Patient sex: M
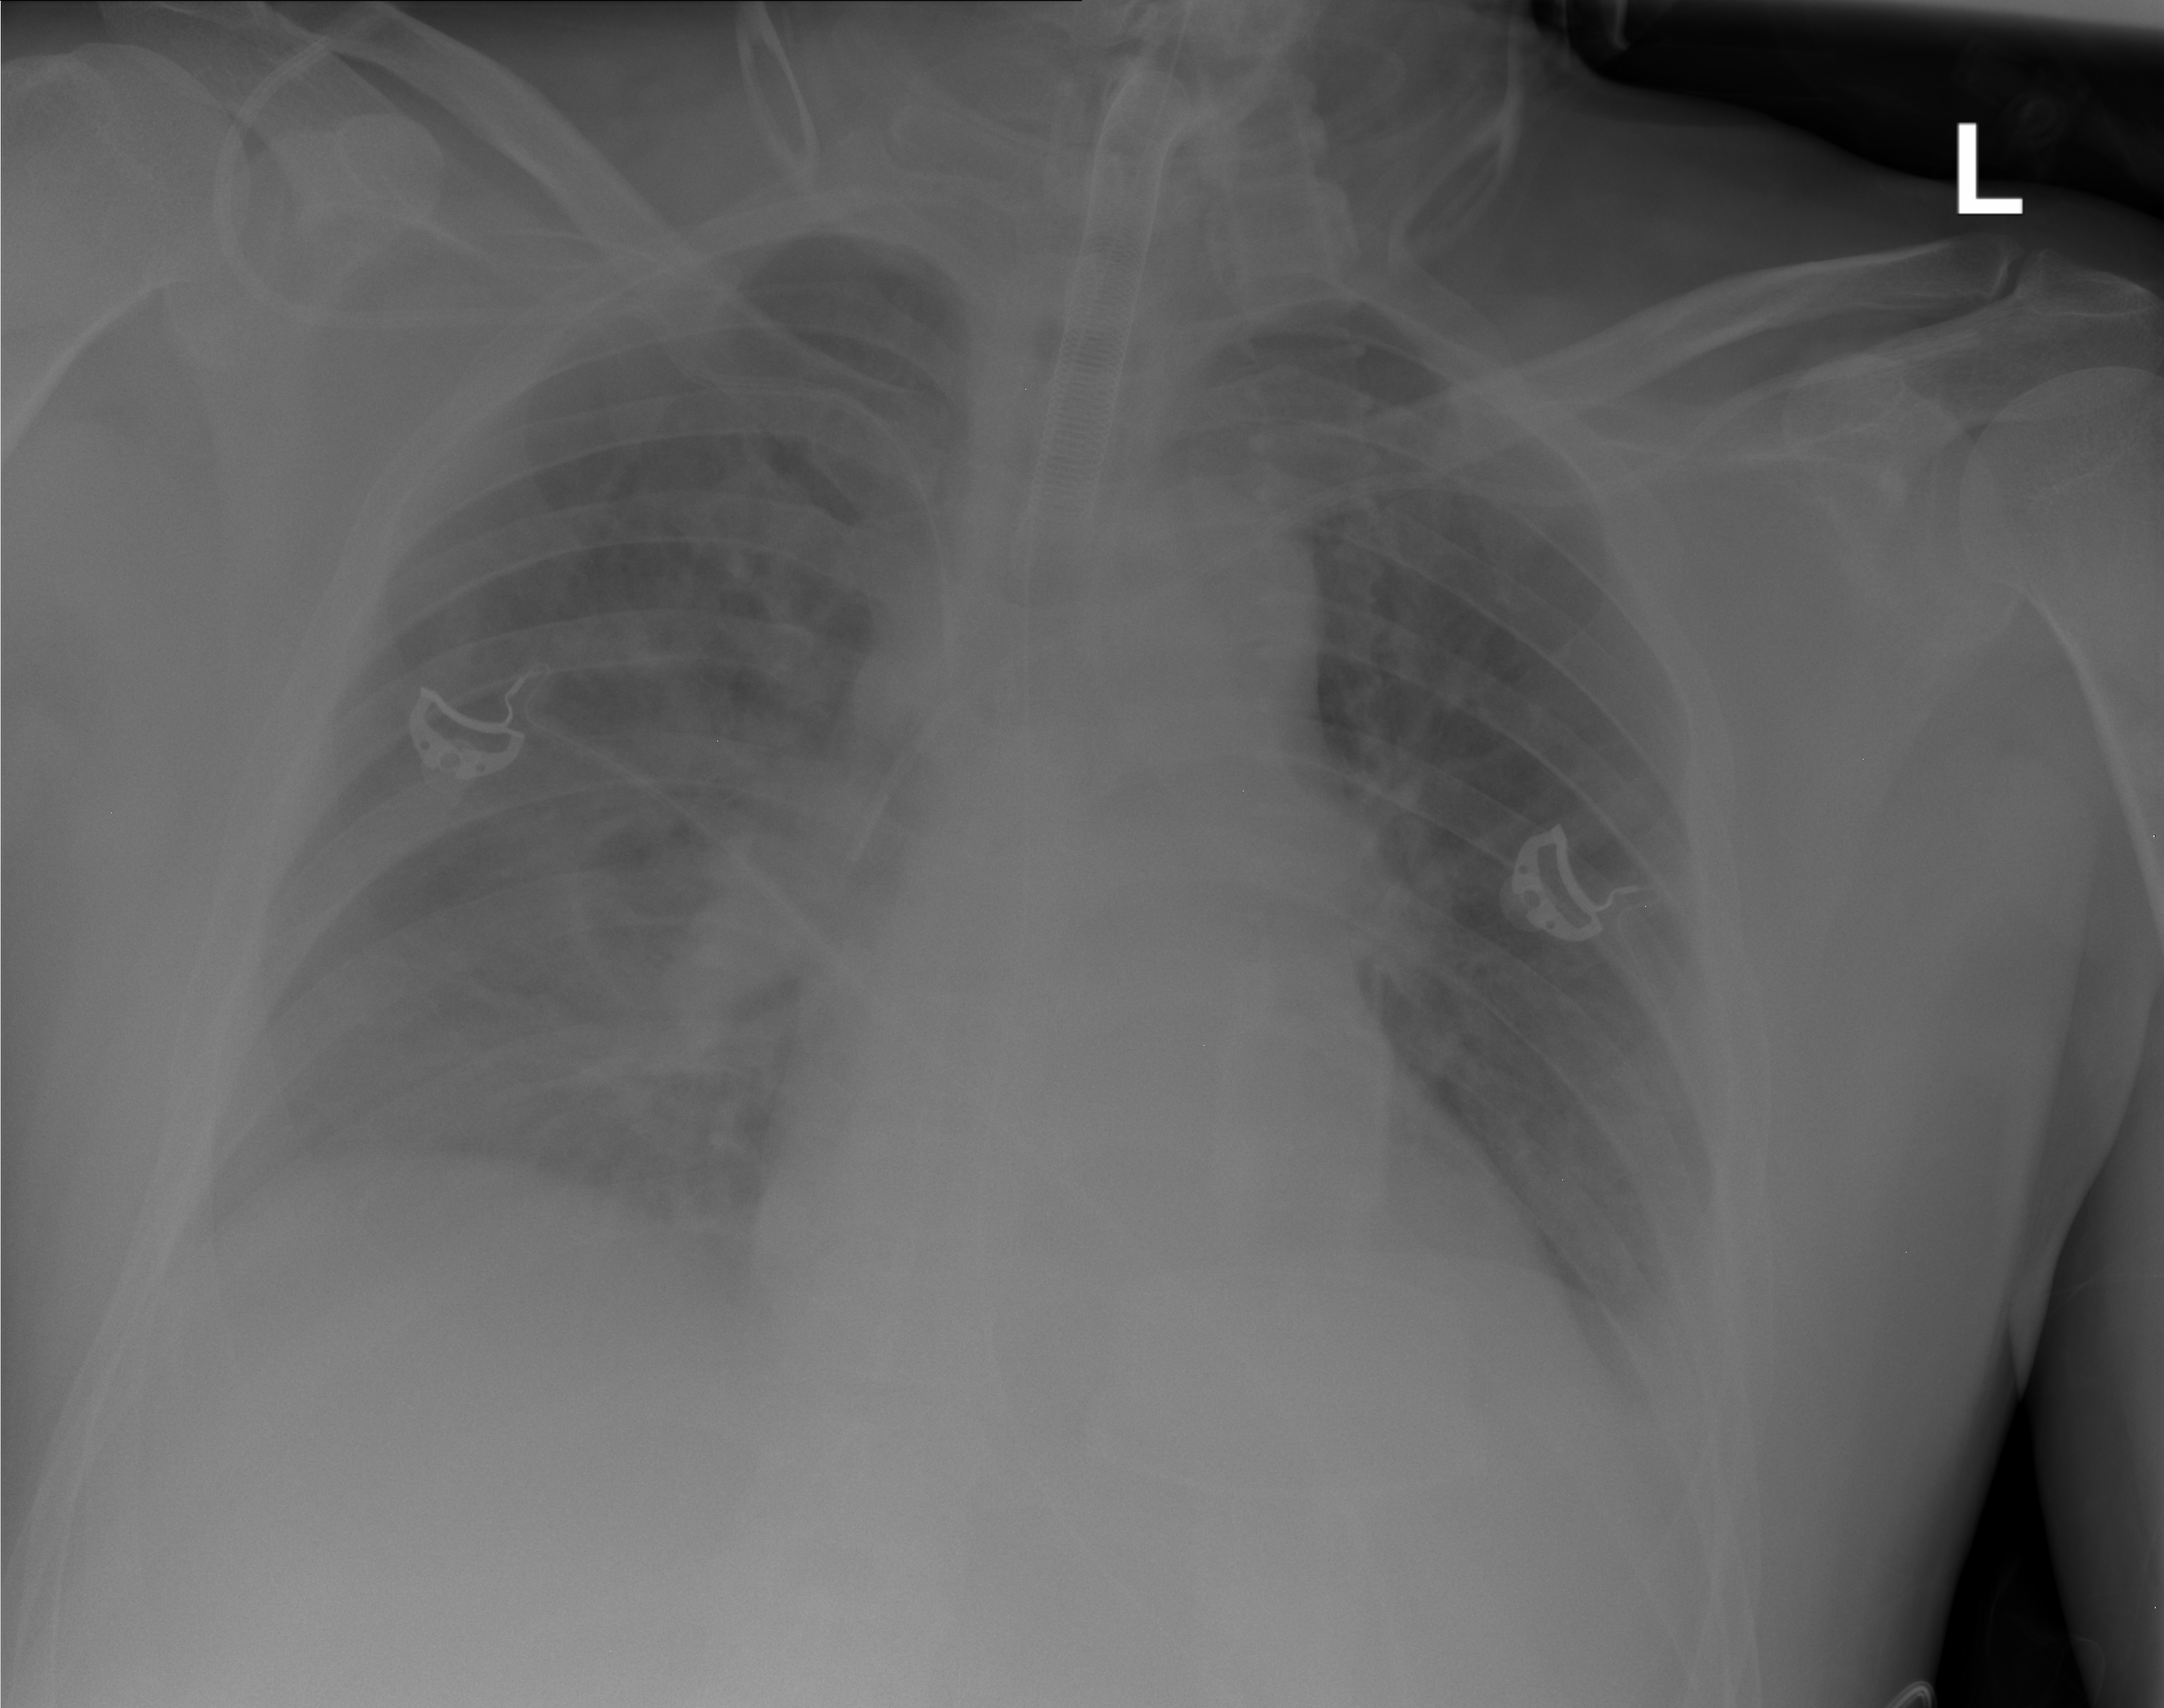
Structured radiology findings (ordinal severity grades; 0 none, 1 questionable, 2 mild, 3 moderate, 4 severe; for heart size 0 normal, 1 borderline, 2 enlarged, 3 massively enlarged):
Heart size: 0
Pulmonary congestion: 0
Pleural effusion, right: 1
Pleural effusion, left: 1
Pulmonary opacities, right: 0
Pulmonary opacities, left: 0
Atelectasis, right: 2
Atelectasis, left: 0